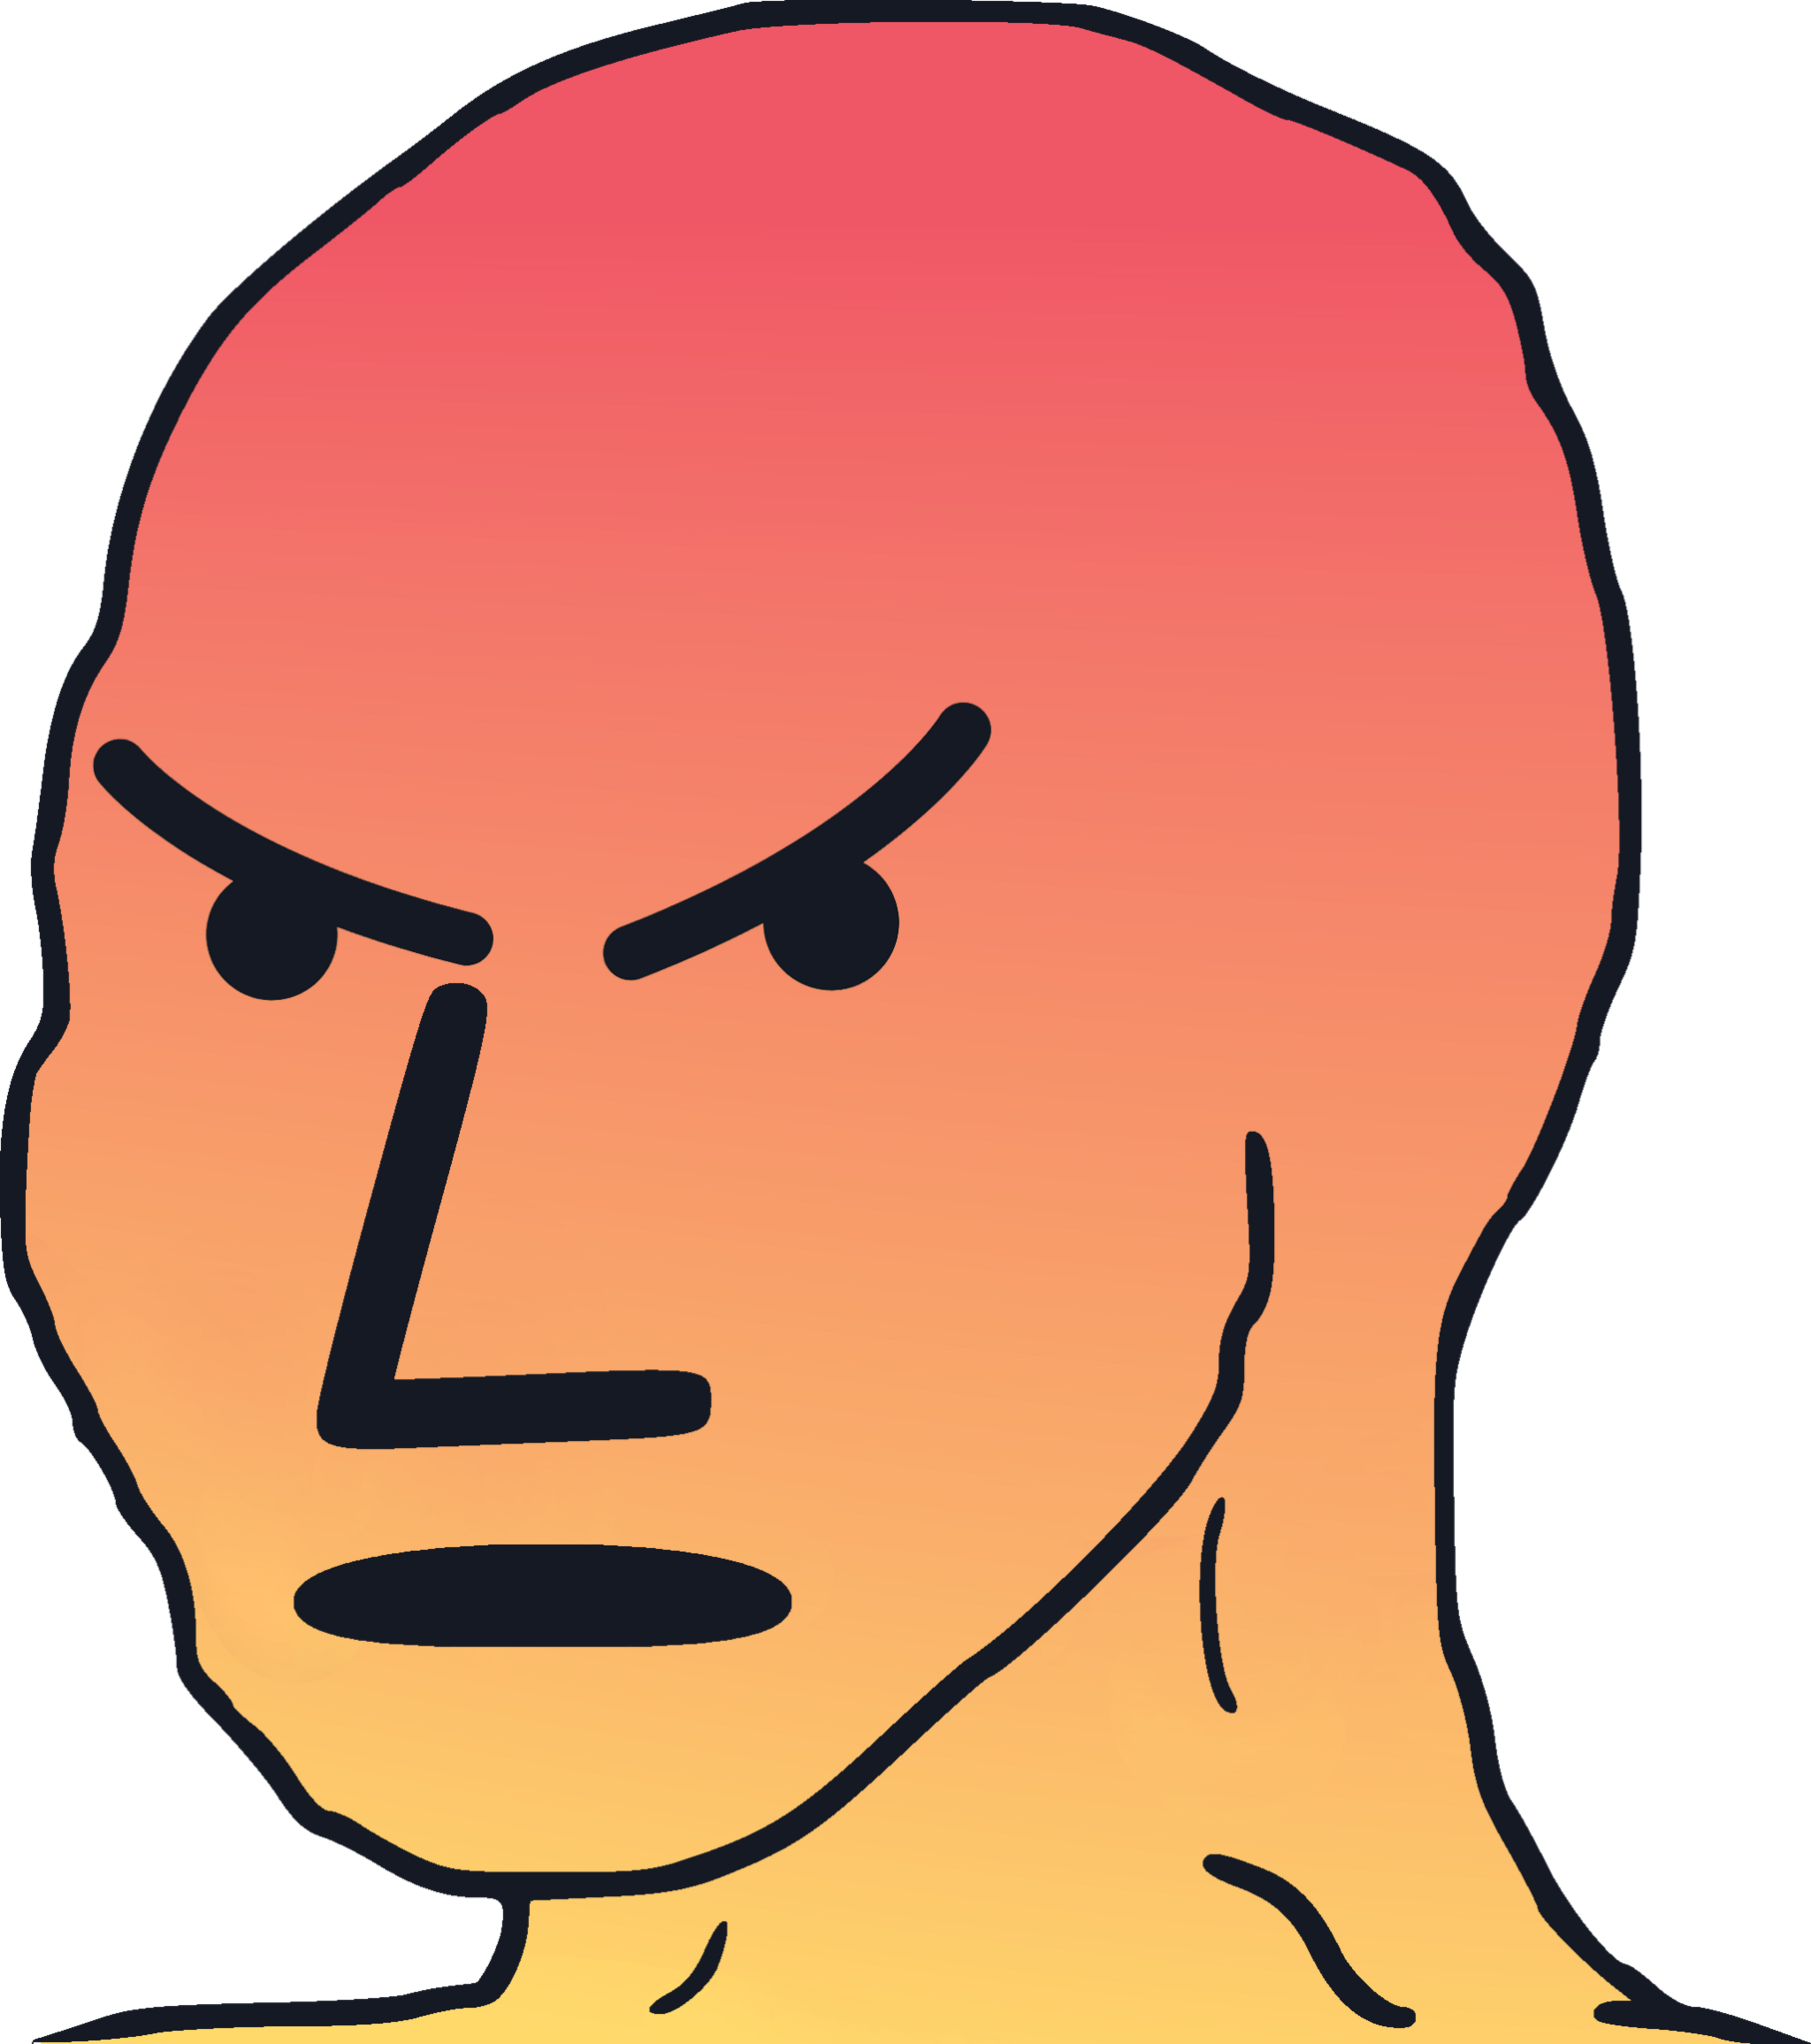
Label: 5_NPC